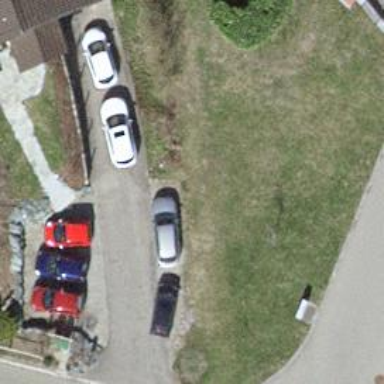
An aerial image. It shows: Driveway.